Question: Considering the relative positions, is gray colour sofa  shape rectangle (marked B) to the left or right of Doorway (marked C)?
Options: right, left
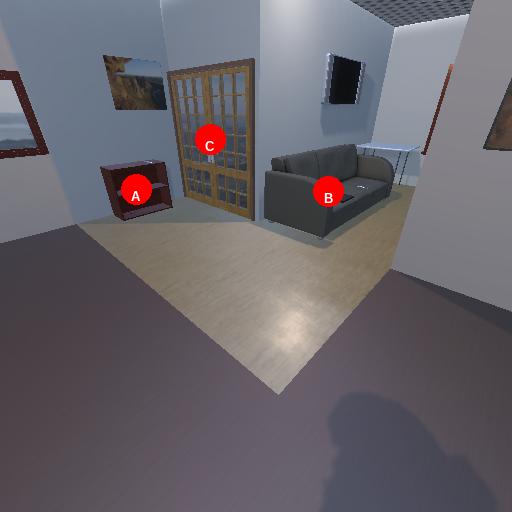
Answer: right